Question: i have a script written as following...
'''
$('#sessions-grid .refreshdata').live('click', function(e) {
console.log('came in sessions-grid .refreshdata');
});
'''
My issue in firbug is, its showing console text as below and everytime i clieck the button it doesnt appear again instead a count is there and it increases..
can any one tell me what does this means? i think because of this i am having an issue while trying to do some work in yii cgridview.
i am think weather when i press once, it goes in and keep it looping than finishing the click and stopping and when i click again print the same rather increment.

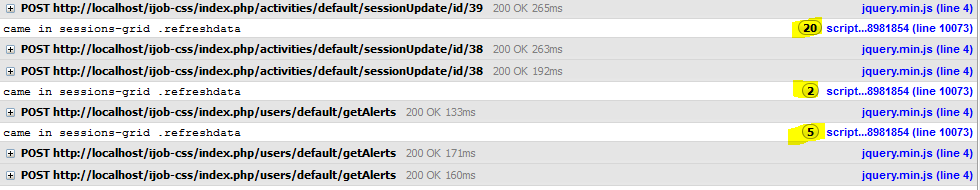
Answer: By default, Firebug groups the console messages if they are the same.
In version , there is a new option called 'console.groupLogMessages' that you can use to disable this behaviour.
Steps:
1. Enter about:config in the address bar
2. Search for console.groupLogMessages
3. Double click it to set it to false
For the full list of Firebug preferences and their description see the <URL>